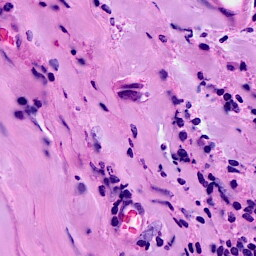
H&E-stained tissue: Breast